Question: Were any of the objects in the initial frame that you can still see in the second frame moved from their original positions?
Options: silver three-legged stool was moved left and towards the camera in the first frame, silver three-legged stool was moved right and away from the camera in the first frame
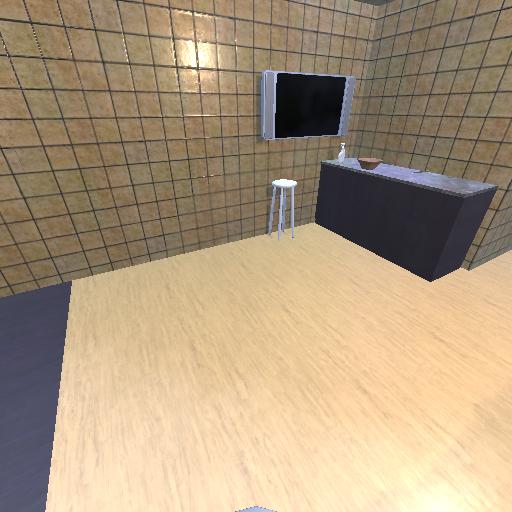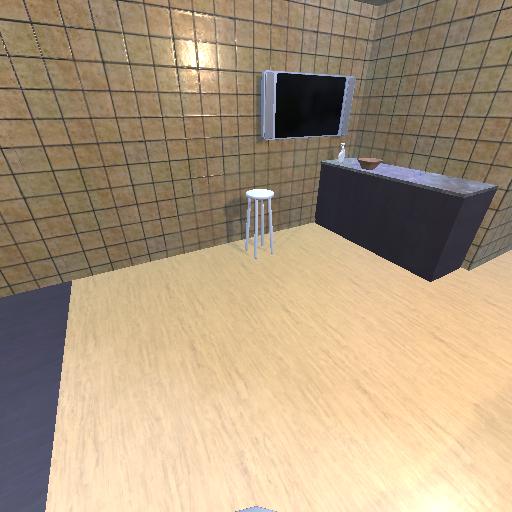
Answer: silver three-legged stool was moved left and towards the camera in the first frame